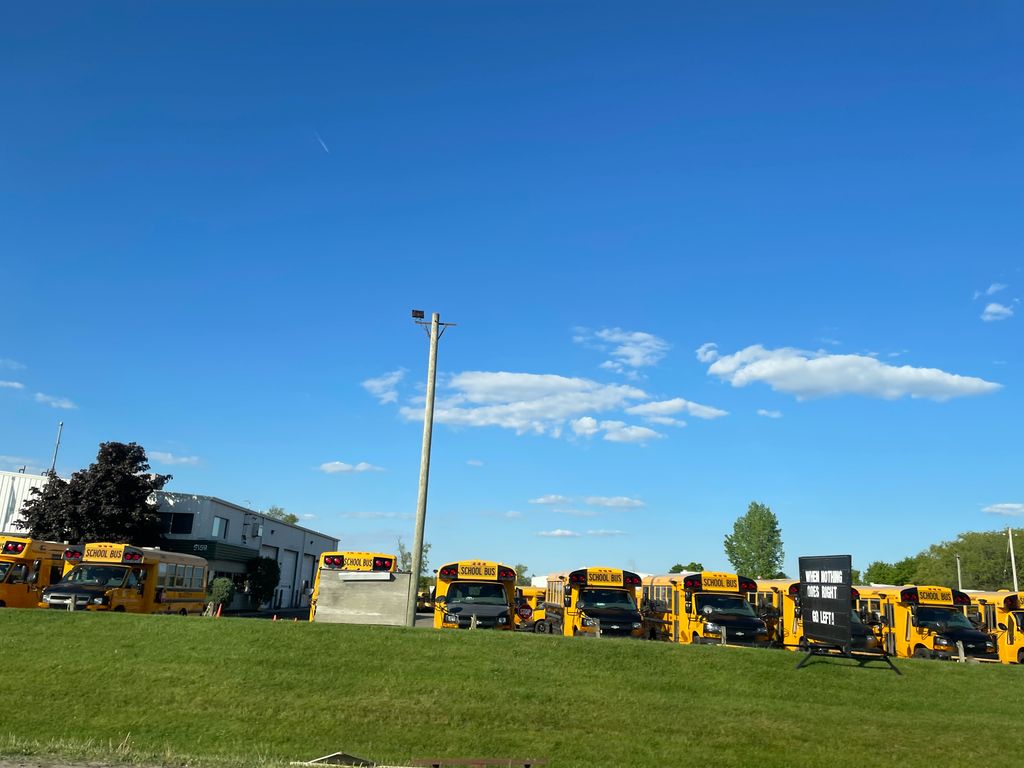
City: kitchener-waterloo